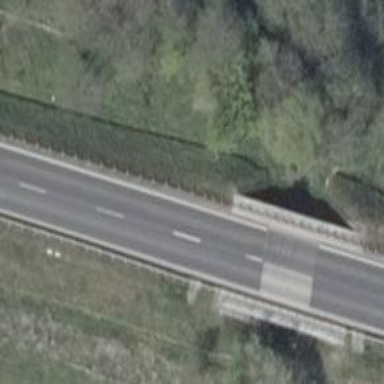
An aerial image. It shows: Secondary road with asphalt surface passing over bridge.